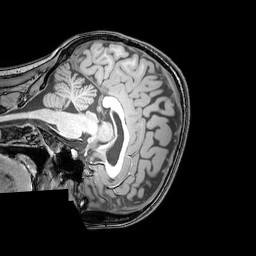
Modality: T1w
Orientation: sagittal
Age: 24
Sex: female
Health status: healthy
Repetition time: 0.081 s
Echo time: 0.037 s